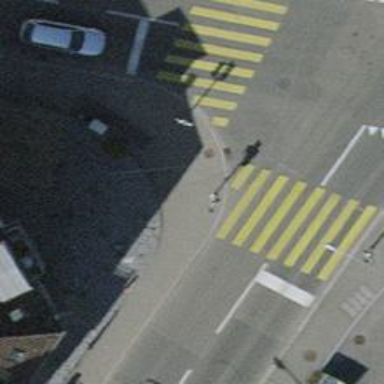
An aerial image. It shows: Kerb barrier.